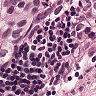
Metastatic tissue present: yes